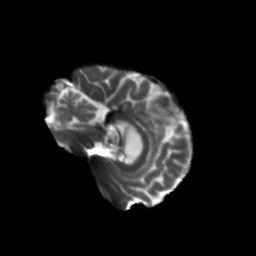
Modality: T2w
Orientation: sagittal
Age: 68
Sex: female
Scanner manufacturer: siemens
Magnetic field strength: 3 T
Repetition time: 5.47 s
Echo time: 0.0854 s